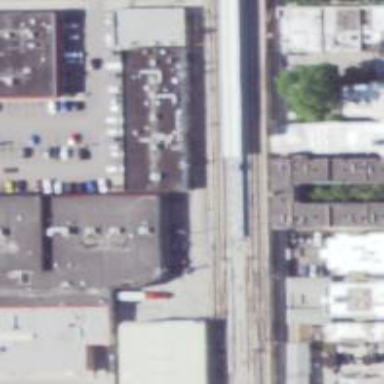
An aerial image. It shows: Rail line running along electrified embankment.